Question: I want to backup database in SQL Server 2012 using this code:
'''
BACKUP DATABASE aveed_co
TO DISK = 'C:akup.bak'
WITH FORMAT,
MEDIANAME = 'aveed_co',
NAME = 'aveed_co'
'''
After execution this code in SQL Server Management Studio, I get this error:
> Msg 233, Level 20, State 0, Line 0
A transport-level error has occurred when sending the request to the server.
(provider: Shared Memory Provider, 'error: 0' - No process is on the other end of the pipe.)
To solve this problem I must change log on type (in SQL Server configuration) as below:

In other hand I must change "log on as" from "Built-in account" (1) to "This account" (2).
When I change "log on as" to "This account" and enter username and password the SQL Server code execute correctly.
Note that I have permission to write on c: or any driver
Please help me to do this using C# or SQL Server code.
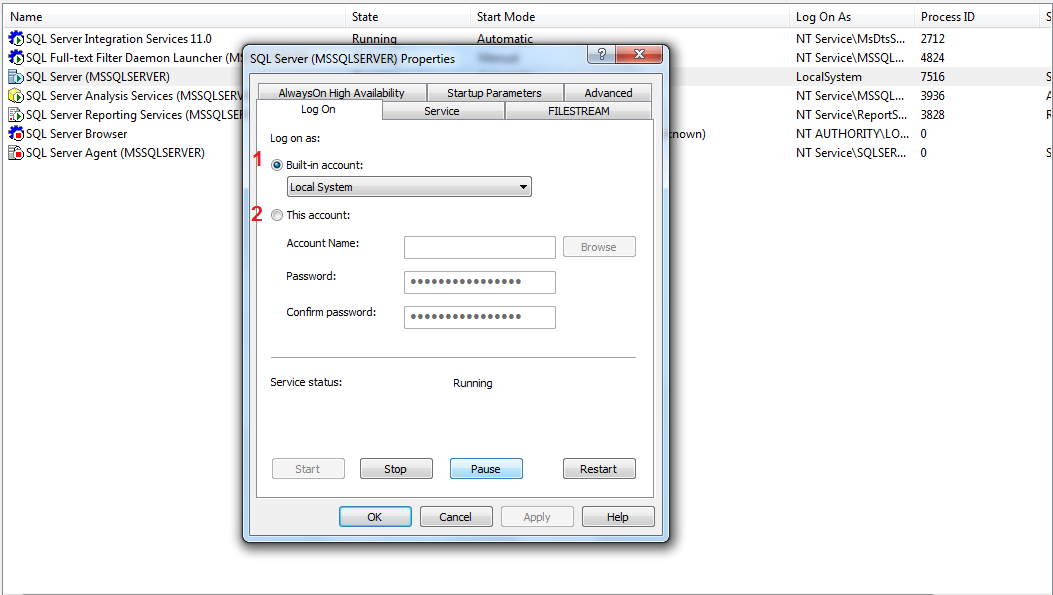
Answer: You do not have write permissions on drive C: for your custom user.
EDIT:
'''
var query = @"BACKUP DATABASE [aveed_co]
TO DISK = 'C:akup.bak' WITH INIT
,NOUNLOAD
,NAME = N'aveed_co'
,NOSKIP
,STATS = 10
,NOFORMAT
,COMPRESSION";
using (var connection = new SqlConnection(@"Server=myServerAddress;Database=aveed_co;User Id=myUsername;Password=myPassword;"))
{
connection.Open();
using (var command = new SqlCommand(query, connection))
{
command.CommandTimeout = 0;
command.ExecuteNonQuery();
}
}
'''
SQL Server must be able to read and write to the device; the account under which the SQL Server service runs must have write permissions.